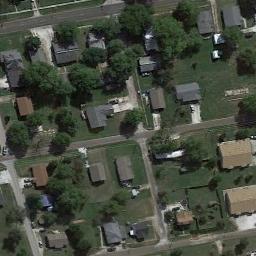
Label: residential